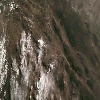
Label: land